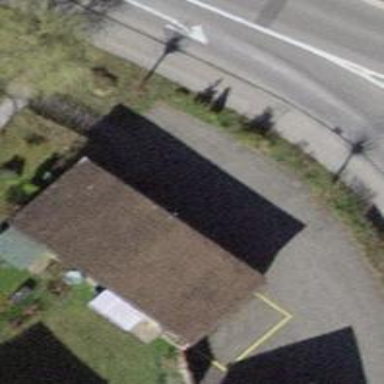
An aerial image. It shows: Group of garages.